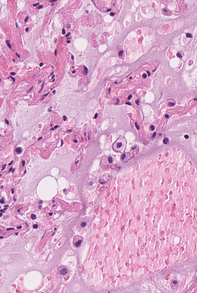
Tumor epithelial tissue: no
Tumor-associated stroma tissue: no
Normal tissue: yes